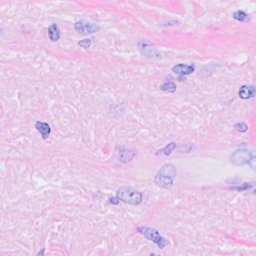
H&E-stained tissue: Breast